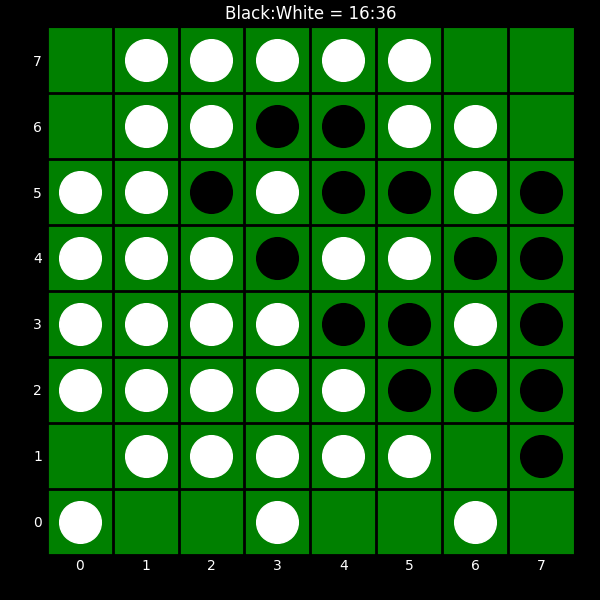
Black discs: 16
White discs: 36